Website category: movie
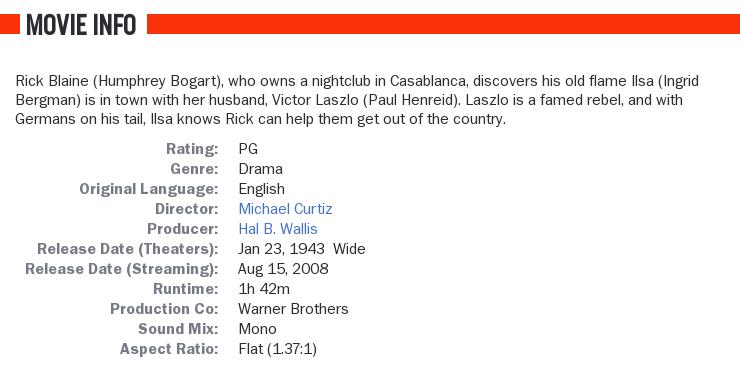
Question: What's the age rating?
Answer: PG

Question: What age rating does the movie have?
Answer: PG

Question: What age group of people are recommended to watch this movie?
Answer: PG

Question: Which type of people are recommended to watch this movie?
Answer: PG

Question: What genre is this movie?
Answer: drama

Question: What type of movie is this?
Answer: drama

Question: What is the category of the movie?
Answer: drama

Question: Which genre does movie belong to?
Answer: drama

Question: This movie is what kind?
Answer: drama

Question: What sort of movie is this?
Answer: drama

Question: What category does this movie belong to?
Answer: drama

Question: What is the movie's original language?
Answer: English

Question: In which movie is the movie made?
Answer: English

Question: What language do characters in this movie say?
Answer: English

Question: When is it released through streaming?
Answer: Aug 15, 2008

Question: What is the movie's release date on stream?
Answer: Aug 15, 2008

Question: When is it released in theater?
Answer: Jan 23, 1943 wide

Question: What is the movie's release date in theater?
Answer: Jan 23, 1943 wide

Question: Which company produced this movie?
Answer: Warner Brothers

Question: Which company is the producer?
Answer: Warner Brothers

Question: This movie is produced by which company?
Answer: Warner Brothers

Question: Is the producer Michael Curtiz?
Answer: no

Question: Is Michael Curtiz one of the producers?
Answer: no

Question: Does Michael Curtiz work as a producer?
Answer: no

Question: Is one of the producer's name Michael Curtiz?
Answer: no

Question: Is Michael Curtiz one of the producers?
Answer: no

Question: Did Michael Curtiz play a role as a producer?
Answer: no

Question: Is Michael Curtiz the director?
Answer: yes

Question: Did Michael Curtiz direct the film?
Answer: yes

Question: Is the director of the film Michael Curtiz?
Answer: yes

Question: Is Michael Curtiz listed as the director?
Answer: yes

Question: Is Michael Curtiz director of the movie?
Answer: yes

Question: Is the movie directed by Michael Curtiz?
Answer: yes

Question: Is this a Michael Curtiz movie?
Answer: yes

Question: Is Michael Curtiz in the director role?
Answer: yes

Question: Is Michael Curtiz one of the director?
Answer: yes

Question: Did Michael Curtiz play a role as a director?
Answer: yes

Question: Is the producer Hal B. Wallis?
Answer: yes

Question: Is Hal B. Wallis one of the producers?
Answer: yes

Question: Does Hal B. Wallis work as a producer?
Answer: yes

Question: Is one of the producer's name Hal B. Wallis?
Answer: yes

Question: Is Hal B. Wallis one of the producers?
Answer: yes

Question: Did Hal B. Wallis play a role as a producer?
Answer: yes

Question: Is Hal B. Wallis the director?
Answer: no

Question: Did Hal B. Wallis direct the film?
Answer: no

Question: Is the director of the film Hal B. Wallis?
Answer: no

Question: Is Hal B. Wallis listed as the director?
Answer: no

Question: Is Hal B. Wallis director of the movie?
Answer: no

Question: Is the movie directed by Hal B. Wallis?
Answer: no

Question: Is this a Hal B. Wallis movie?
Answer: no

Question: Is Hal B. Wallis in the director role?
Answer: no

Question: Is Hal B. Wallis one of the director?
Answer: no

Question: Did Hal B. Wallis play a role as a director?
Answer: no